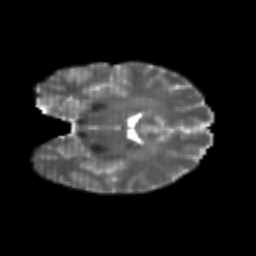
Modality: T2w
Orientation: coronal
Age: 24
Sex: female
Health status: healthy
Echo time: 0.074 s